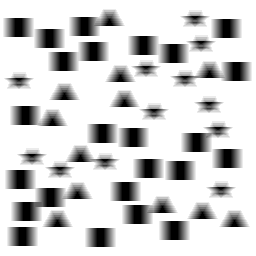
Squares: 24
Triangles: 12
Stars: 12
Total shapes: 48